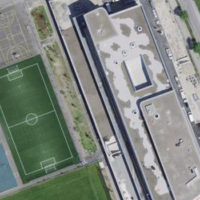
EUNIS habitat code: 25
Species observed at this site:
Juncus inflexus
Clematis vitalba
Plantago media